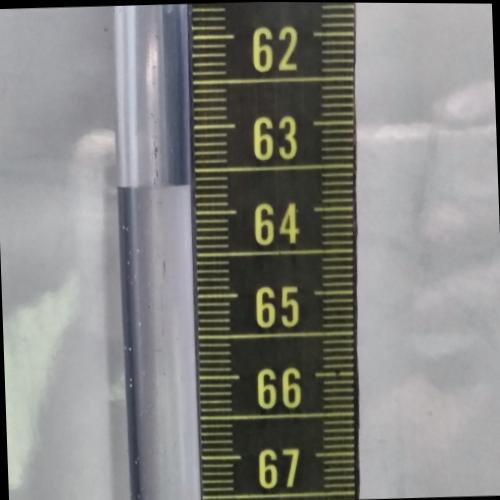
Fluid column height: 63.7 cm